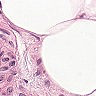
Metastatic tissue present: no